Question: I am currently using Neo4j TimeTree REST API and is there any way to navigate to the time before and after a given timestamp? My resolution is Second and I just realize that if the minute has changed, then there is no 'NEXT' relationship bridging the previous Second in previous Minute to the current Second. This makes the cypher query quite complicated and I just don't want to reinvent the wheel again if it's already available.
Thanks in advance and your response would be really appreciated!
EDIT
I've got to reproduce the missing NEXT relationship issue again, as you can see in the picture below. This starts to happen from the third time I add a new Second time instant.

I actually create a NodeEntity to operate with the Second nodes. The class is like below.
'''
@NodeEntity(label = "Second")
public class TimeTreeSecond {
@GraphId
private Long id;
private Integer value;
@Relationship(type = "CREATED_ON", direction = Relationship.INCOMING)
private FilterVersionChange relatedFilterVersionChange;
@Relationship(type = "NEXT", direction = Relationship.OUTGOING)
private TimeTreeSecond nextTimeTreeSecond;
@Relationship(type = "NEXT", direction = Relationship.INCOMING)
private TimeTreeSecond prevTimeTreeSecond;
public TimeTreeSecond() {
}
public Long getId() {
return id;
}
public void next(TimeTreeSecond nextTimeTreeSecond) {
this.nextTimeTreeSecond = nextTimeTreeSecond;
}
public FilterVersionChange getRelatedFilterVersionChange() {
return relatedFilterVersionChange;
}
}
'''
The problem here is the Incoming NEXT relationship. When I omit that, everything works fine.
Sometimes I even get this kind of exception in my console when I create the time instant repetitively with short delay.
'''
Exception in thread "main" org.neo4j.ogm.session.result.ResultProcessingException: Could not initialise response
at org.neo4j.ogm.session.response.GraphModelResponse.<init>(GraphModelResponse.java:38)
at org.neo4j.ogm.session.request.SessionRequestHandler.execute(SessionRequestHandler.java:55)
at org.neo4j.ogm.session.Neo4jSession.load(Neo4jSession.java:108)
at org.neo4j.ogm.session.Neo4jSession.load(Neo4jSession.java:100)
at org.springframework.data.neo4j.repository.GraphRepositoryImpl.findOne(GraphRepositoryImpl.java:50)
at sun.reflect.NativeMethodAccessorImpl.invoke0(Native Method)
at sun.reflect.NativeMethodAccessorImpl.invoke(NativeMethodAccessorImpl.java:57)
at sun.reflect.DelegatingMethodAccessorImpl.invoke(DelegatingMethodAccessorImpl.java:43)
at java.lang.reflect.Method.invoke(Method.java:606)
at org.springframework.data.repository.core.support.RepositoryFactorySupport$QueryExecutorMethodInterceptor.executeMethodOn(RepositoryFactorySupport.java:452)
at org.springframework.data.repository.core.support.RepositoryFactorySupport$QueryExecutorMethodInterceptor.doInvoke(RepositoryFactorySupport.java:437)
at org.springframework.data.repository.core.support.RepositoryFactorySupport$QueryExecutorMethodInterceptor.invoke(RepositoryFactorySupport.java:409)
at org.springframework.aop.framework.ReflectiveMethodInvocation.proceed(ReflectiveMethodInvocation.java:179)
at org.springframework.transaction.interceptor.TransactionInterceptor$1.proceedWithInvocation(TransactionInterceptor.java:99)
at org.springframework.transaction.interceptor.TransactionAspectSupport.invokeWithinTransaction(TransactionAspectSupport.java:281)
at org.springframework.transaction.interceptor.TransactionInterceptor.invoke(TransactionInterceptor.java:96)
at org.springframework.aop.framework.ReflectiveMethodInvocation.proceed(ReflectiveMethodInvocation.java:179)
at org.springframework.dao.support.PersistenceExceptionTranslationInterceptor.invoke(PersistenceExceptionTranslationInterceptor.java:136)
at org.springframework.aop.framework.ReflectiveMethodInvocation.proceed(ReflectiveMethodInvocation.java:179)
at org.springframework.aop.framework.JdkDynamicAopProxy.invoke(JdkDynamicAopProxy.java:207)
at com.sun.proxy.$Proxy32.findOne(Unknown Source)
at de.rwthaachen.service.core.FilterDefinitionServiceImpl.createNewFilterVersionChange(FilterDefinitionServiceImpl.java:100)
at sampleapp.FilterLauncher.main(FilterLauncher.java:50)
at sun.reflect.NativeMethodAccessorImpl.invoke0(Native Method)
at sun.reflect.NativeMethodAccessorImpl.invoke(NativeMethodAccessorImpl.java:57)
at sun.reflect.DelegatingMethodAccessorImpl.invoke(DelegatingMethodAccessorImpl.java:43)
at java.lang.reflect.Method.invoke(Method.java:606)
at com.intellij.rt.execution.application.AppMain.main(AppMain.java:140)
Caused by: org.neo4j.ogm.session.result.ResultProcessingException: "errors":[{"code":"Neo.ClientError.Statement.InvalidType","message":"Expected a numeric value for empty iterator, but got null"}]}
at org.neo4j.ogm.session.response.JsonResponse.parseErrors(JsonResponse.java:128)
at org.neo4j.ogm.session.response.JsonResponse.parseColumns(JsonResponse.java:102)
at org.neo4j.ogm.session.response.JsonResponse.initialiseScan(JsonResponse.java:46)
at org.neo4j.ogm.session.response.GraphModelResponse.initialiseScan(GraphModelResponse.java:66)
at org.neo4j.ogm.session.response.GraphModelResponse.<init>(GraphModelResponse.java:36)
... 27 more
2015-05-23 01:30:46,204 INFO ork.data.neo4j.config.Neo4jConfiguration: 62 - Intercepted exception
'''
Below is one REST call example which I use to create the time instant nodes:
<URL>
method that I use to create the data :
'''
public FilterVersionChange createNewFilterVersionChange(String projectName,
String filterVersionName,
String filterVersionChangeDescription,
Set<FilterState> filterStates)
{
Long filterVersionNodeId = filterVersionRepository.findFilterVersionByName(projectName, filterVersionName);
FilterVersion newFilterVersion = filterVersionRepository.findOne(filterVersionNodeId, 2);
// Populate all the existing filters in the current project
Map<String, Filter> existingFilters = new HashMap<String, Filter>();
try
{
for(Filter filter : newFilterVersion.getProject().getFilters())
{
existingFilters.put(filter.getMatchingString(), filter);
}
}
catch(Exception e) {}
// Map the filter states to the populated filters, if any. Otherwise, create new filter for it.
for(FilterState filterState : filterStates)
{
Filter filter = existingFilters.get(filterState.getMatchingString());
if(filter == null)
{
filter = new Filter(filterState.getMatchingString(), filterState.getMatchingType(), newFilterVersion.getProject());
}
filterState.stateOf(filter);
}
Long now = System.currentTimeMillis();
TimeTreeSecond timeInstantNode = timeTreeSecondRepository.findOne(timeTreeService.getFilterTimeInstantNodeId(projectName, now));
FilterVersionChange filterVersionChange = new FilterVersionChange(filterVersionChangeDescription, now, filterStates, filterStates, newFilterVersion, timeInstantNode);
FilterVersionChange addedFilterVersionChange = filterVersionChangeRepository.save(filterVersionChange);
return addedFilterVersionChange;
}
'''
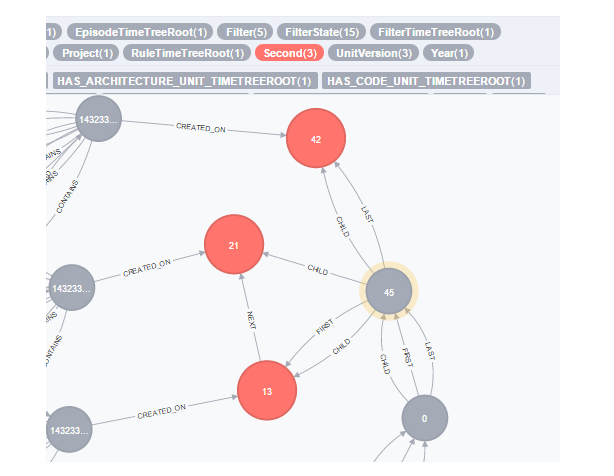
Answer: Leaving aside for a moment the specific use of TimeTree, I'd like to describe how to generally manage a doubly-linked list using SDN 4, specifically for the case where the underlying graph uses a single relationship type between nodes, e.g.
'''
(post:Post)-[:NEXT]->(post:Post)
'''
Due to limitations in the mapping framework, it is not possible to reliably declare the same relationship type twice in two different directions in your object model, i.e. this (currently) will not work:
'''
class Post {
@Relationship(type="NEXT", direction=Relationship.OUTGOING)
Post next;
@Relationship(type="NEXT", direction=Relationship.INCOMING)
Post previous;
}
'''
Instead we can combine the @Transient annotation with the use of annotated setter methods to obtain the desired result:
'''
class Post {
Post next;
@Transient Post previous;
@Relationship(type="NEXT", direction=Relationship.OUTGOING)
public void setNext(Post next) {
this.next = next;
if (next != null) {
next.previous = this;
}
}
}
'''
As a final point, if you then wanted to be able to navigate forwards and backwards through the entire list of Posts from any starting Post without having to continually refetch them from the database, you can set the fetch depth to -1 when you load the post, e.g:
'''
findOne(post.getId(), -1);
'''
Bear in mind that an infinite depth query will fetch every reachable object in the graph from the matched one, so use it with care!
Hope this is helpful